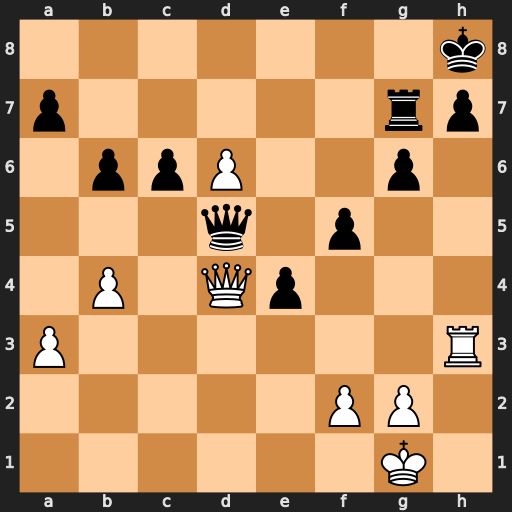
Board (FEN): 7k/p5rp/1ppP2p1/3q1p2/1P1Qp3/P6R/5PP1/6K1
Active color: w
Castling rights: -
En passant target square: -
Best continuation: Qxd5 cxd5 Rc3 Rd7 Rc8+ Kg7 Rc7